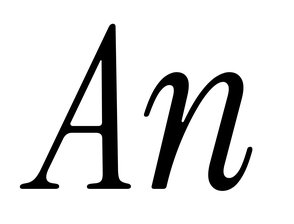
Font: InstrumentSerif-Italic